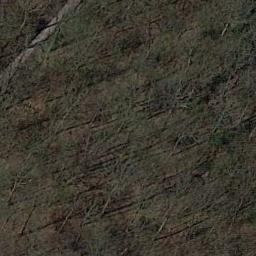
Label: forest